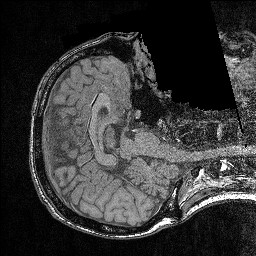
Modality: FLASH
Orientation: axial
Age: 26
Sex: male